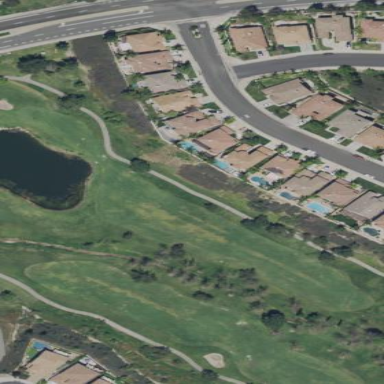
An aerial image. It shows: Area of rough grass used for golf.